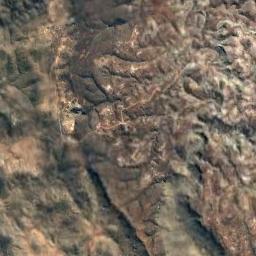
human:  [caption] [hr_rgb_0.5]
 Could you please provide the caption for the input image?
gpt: There are many stones on the mountain .

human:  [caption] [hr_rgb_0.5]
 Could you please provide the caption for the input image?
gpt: There are some cracks on the brown mountain .

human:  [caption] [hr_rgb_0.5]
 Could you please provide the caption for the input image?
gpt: The folded mountain consists of some ridges and valleys and its rocks are red .

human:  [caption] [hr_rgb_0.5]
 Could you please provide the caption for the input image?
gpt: Half of the area on this mountain is covered by vegetation .

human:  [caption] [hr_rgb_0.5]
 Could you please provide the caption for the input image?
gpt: The mountain is consist of the bare land .